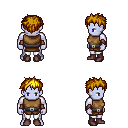
a pixel art fantasy rpg character, male body template, dark elf, purple skin, leather chest armor, white pants, blonde bedhead hairstyle, leather bracers, maroon shoes, four views (front, back, left, right), 2x2 character sprite sheet, small pixel art, hard edges, no anti-aliasing